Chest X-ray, PA view. Patient: 52 years old, sex M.
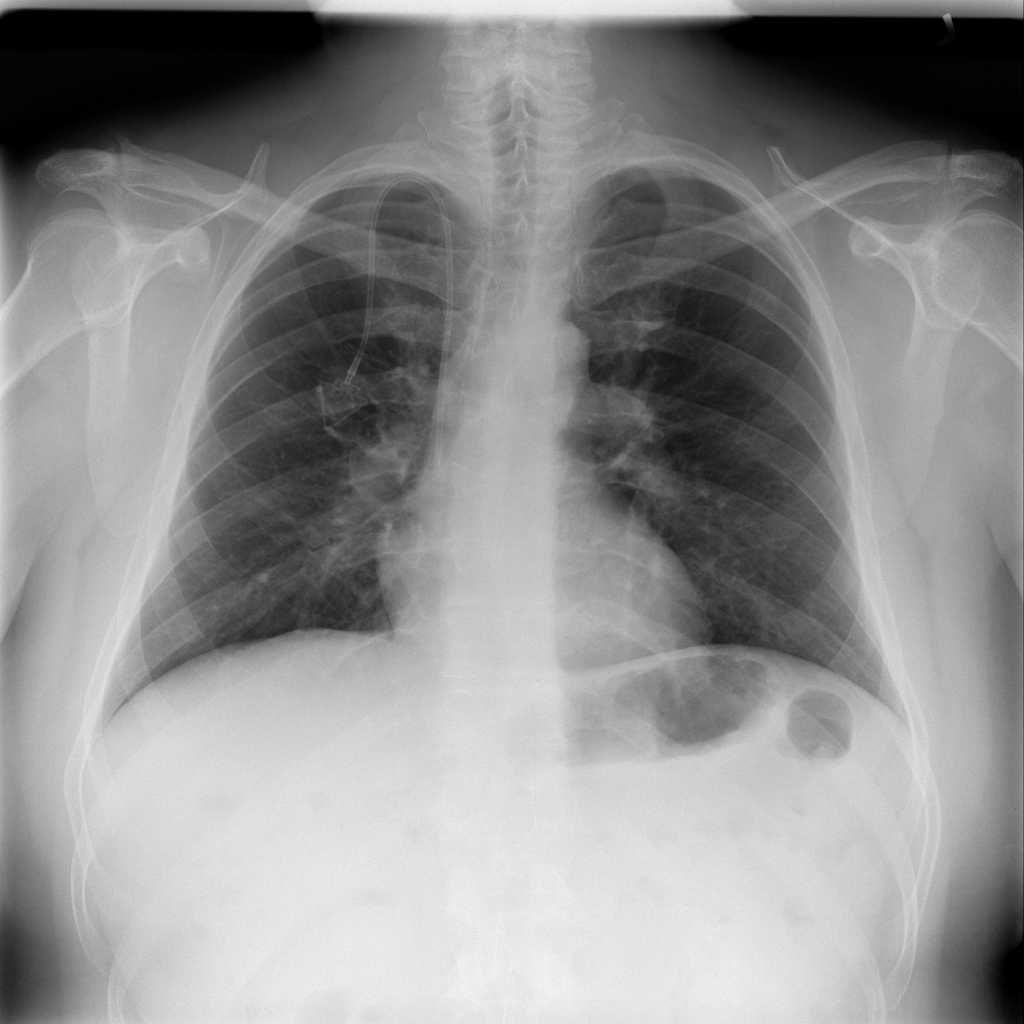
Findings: Mass